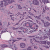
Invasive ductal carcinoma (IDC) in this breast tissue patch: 1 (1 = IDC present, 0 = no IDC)